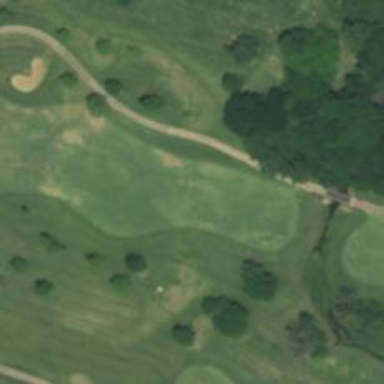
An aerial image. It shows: Golf hole.